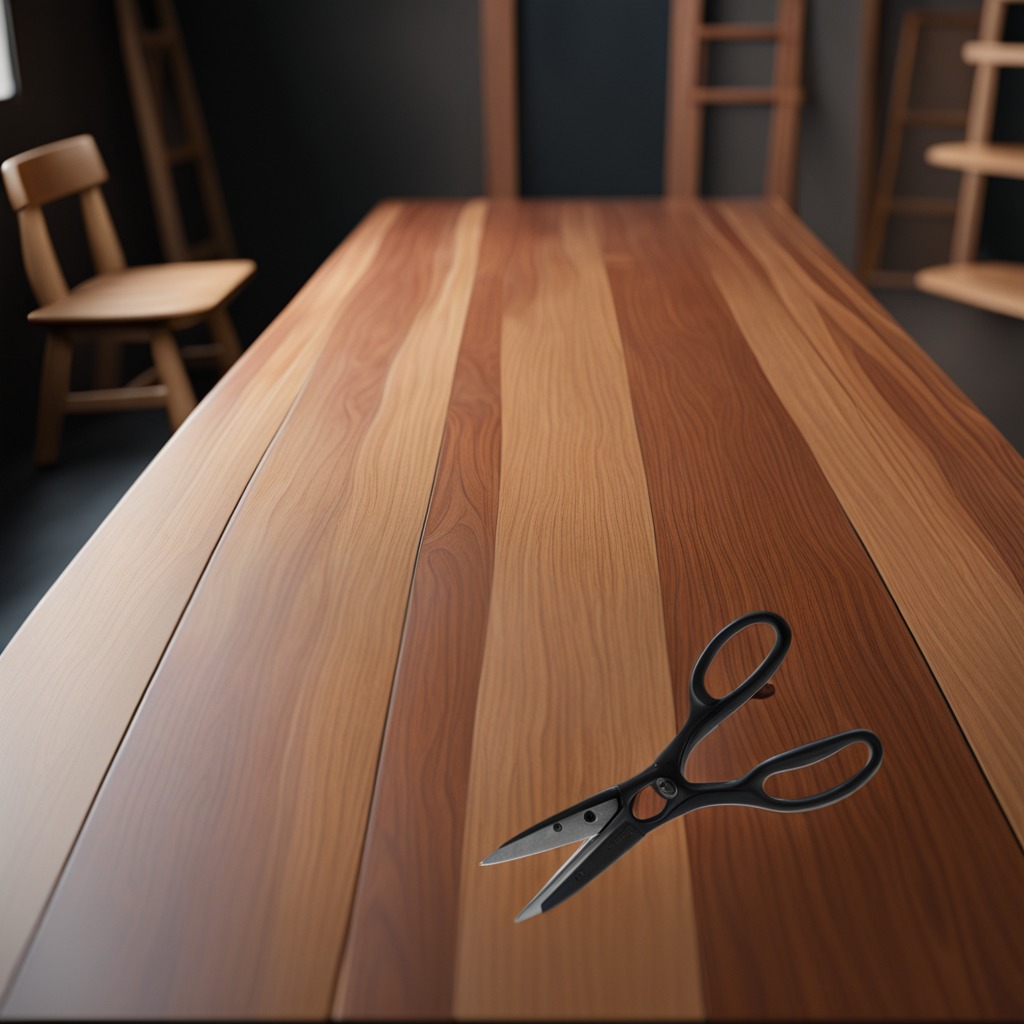
A scissor lying on the wooden table in a carpentry studio rich wood textures side lighting.